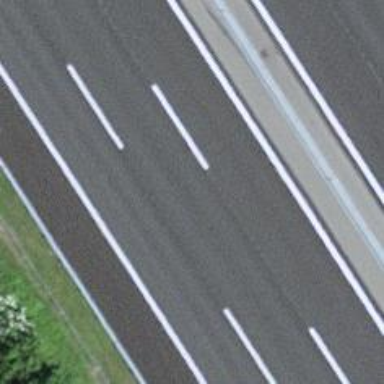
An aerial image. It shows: Motorway.